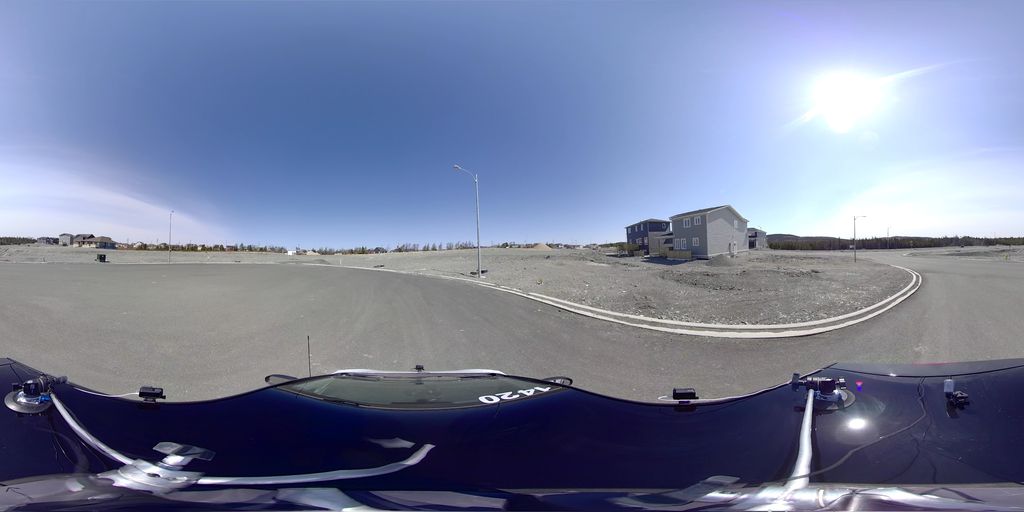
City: st_johns